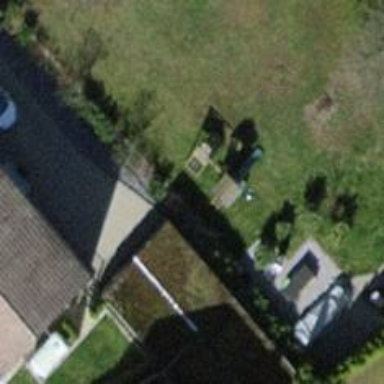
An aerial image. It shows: Garage.